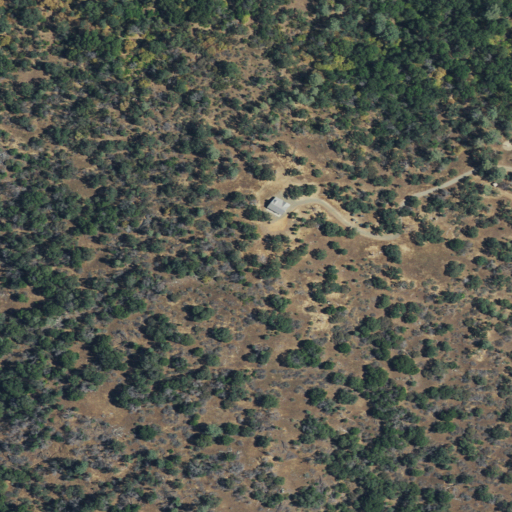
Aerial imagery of mountain in California named Streeter Mountain containing evergreen forest, mixed forest, shrub, and open development